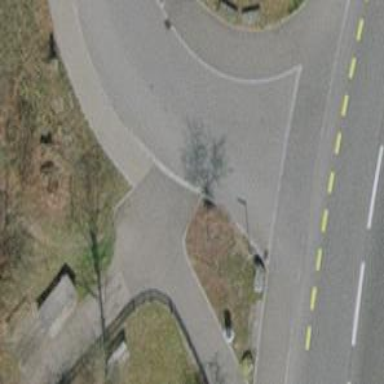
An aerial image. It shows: Sidewalk along the footway.